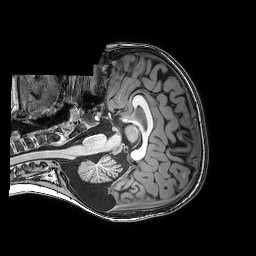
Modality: T1w
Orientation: axial
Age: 7
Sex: male
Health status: healthy